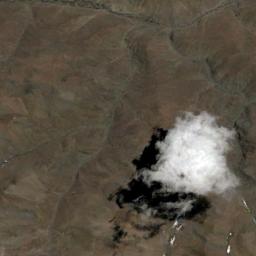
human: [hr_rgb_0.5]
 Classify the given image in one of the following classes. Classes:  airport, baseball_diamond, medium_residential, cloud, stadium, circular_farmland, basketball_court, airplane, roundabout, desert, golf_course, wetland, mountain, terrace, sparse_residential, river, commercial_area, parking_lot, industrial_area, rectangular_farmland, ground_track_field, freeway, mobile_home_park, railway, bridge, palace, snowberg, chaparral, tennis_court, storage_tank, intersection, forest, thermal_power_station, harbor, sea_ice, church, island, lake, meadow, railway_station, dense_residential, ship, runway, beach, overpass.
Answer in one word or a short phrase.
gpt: cloud